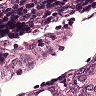
Metastatic tissue present: yes